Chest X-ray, AP view. Patient: 61 years old, sex F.
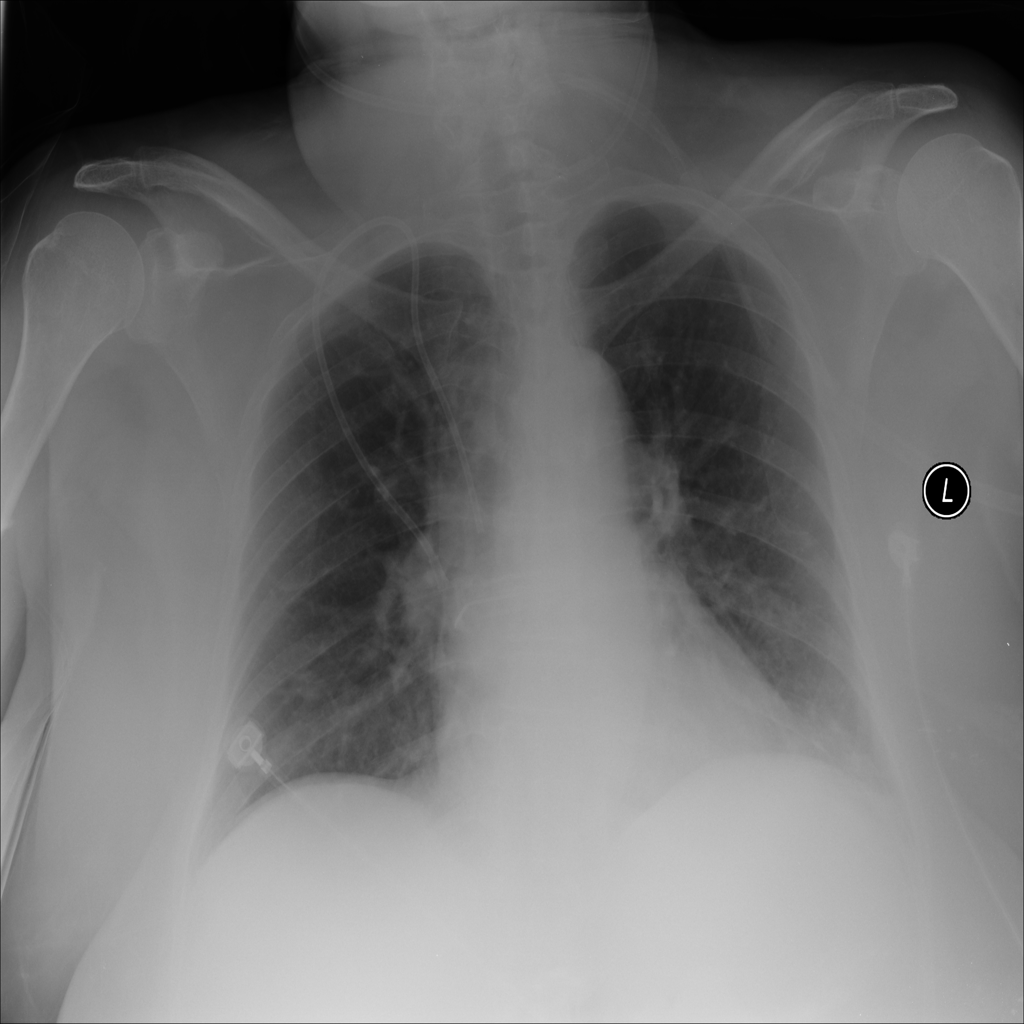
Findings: No Finding